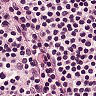
Metastatic tissue present: no